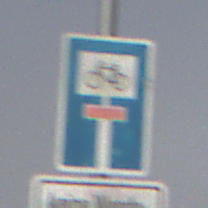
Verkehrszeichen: SackgasseRadverkehrDurchlaessig
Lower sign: HinweisGeaenderteVorfahrtVerkehrsfuehrungVerkehrsregelung3
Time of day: MorningAfternoon
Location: Outdoor (Nature)
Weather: PartlyCloudy
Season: NotSpecified
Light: Natural